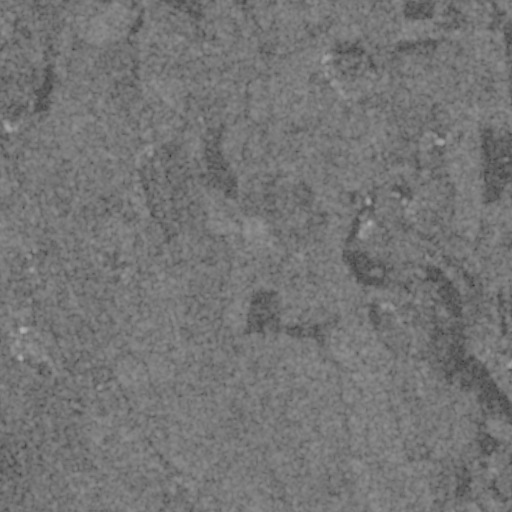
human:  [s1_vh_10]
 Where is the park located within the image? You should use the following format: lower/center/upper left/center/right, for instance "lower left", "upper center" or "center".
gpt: The park is located in the lower left of the image.
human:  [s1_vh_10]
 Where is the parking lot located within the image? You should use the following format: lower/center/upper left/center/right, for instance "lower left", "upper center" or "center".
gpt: The parking lot is located in the lower left of the image.
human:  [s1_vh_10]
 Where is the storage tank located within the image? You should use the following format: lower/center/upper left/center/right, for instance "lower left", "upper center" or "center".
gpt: The storage tank is located in the center right of the image.
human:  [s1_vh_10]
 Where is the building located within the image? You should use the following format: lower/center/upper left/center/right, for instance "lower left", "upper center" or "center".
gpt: There is no building in the image.

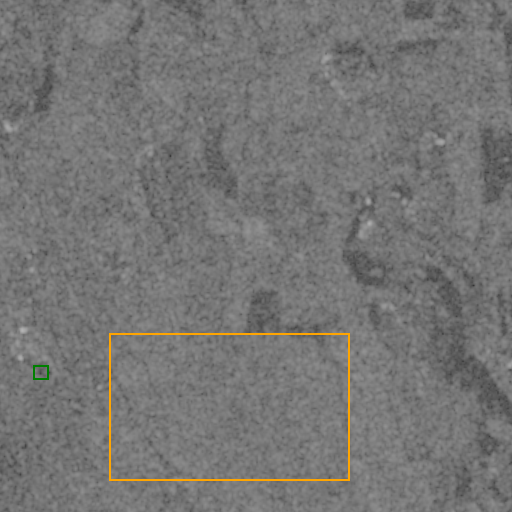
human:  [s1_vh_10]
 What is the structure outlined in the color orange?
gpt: The structure outlined in orange is a crop field.
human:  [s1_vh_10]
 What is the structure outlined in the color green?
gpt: The structure outlined in green is a park.
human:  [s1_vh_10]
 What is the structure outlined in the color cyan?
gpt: There is no cyan outline.